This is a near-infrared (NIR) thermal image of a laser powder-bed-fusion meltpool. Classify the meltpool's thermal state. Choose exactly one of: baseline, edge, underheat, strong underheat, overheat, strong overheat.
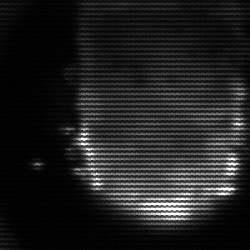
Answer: baseline